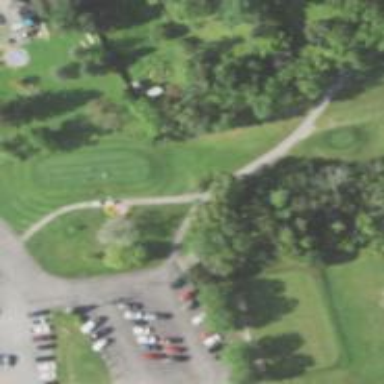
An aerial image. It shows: Path for golf carts.